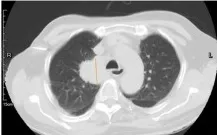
Computed tomography (CT) scan of the primary lung lesion before and after crizotinib treatment. In November 2020, the tumor size was 55 x 43 mm.
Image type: radiology (ct)